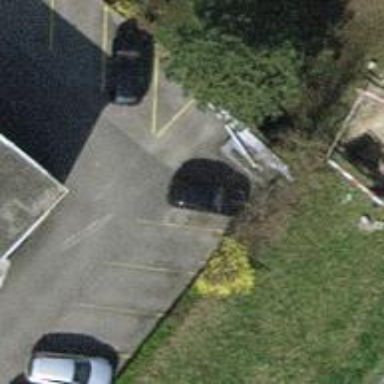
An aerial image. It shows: Parking aisle designated as service road.